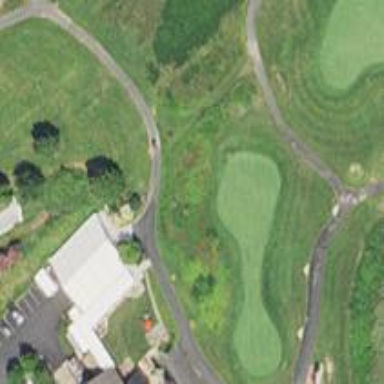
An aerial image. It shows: Service road designated as golf cart path.